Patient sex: M
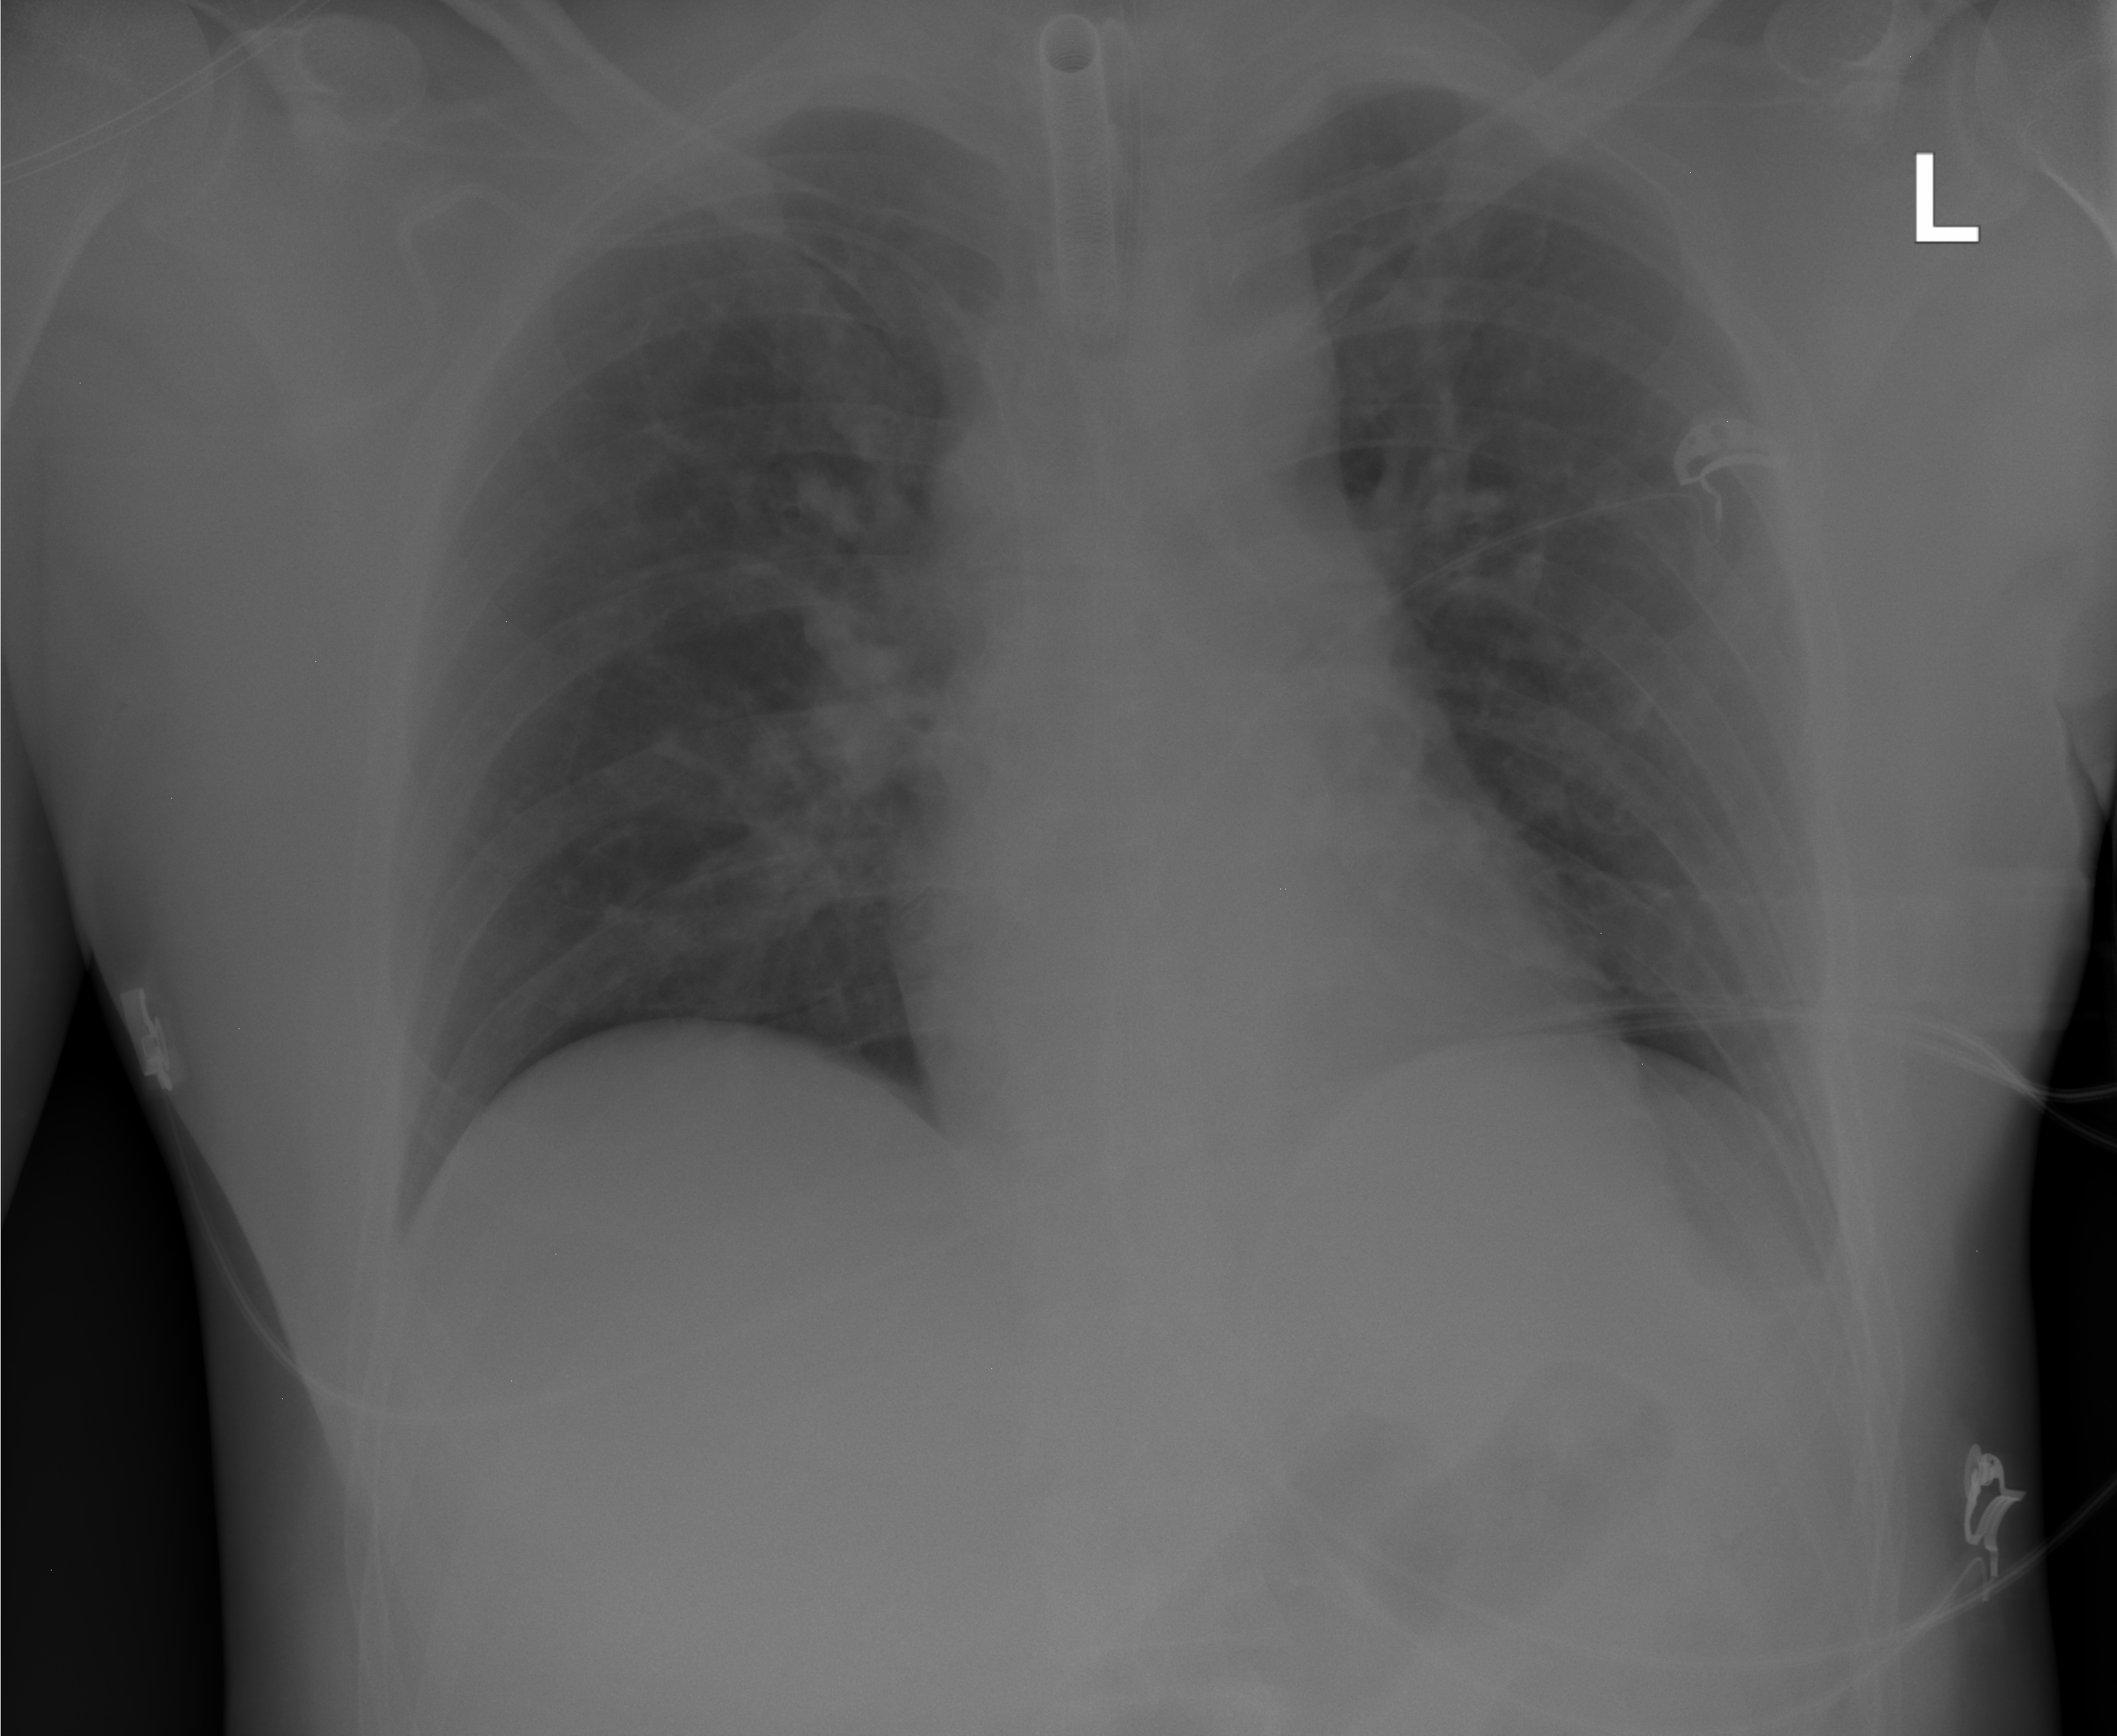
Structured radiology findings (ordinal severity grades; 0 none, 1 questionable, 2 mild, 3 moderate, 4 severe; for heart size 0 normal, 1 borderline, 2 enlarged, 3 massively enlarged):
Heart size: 0
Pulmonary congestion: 2
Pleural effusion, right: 0
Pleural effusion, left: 0
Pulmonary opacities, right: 2
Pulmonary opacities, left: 0
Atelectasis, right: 0
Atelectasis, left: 0